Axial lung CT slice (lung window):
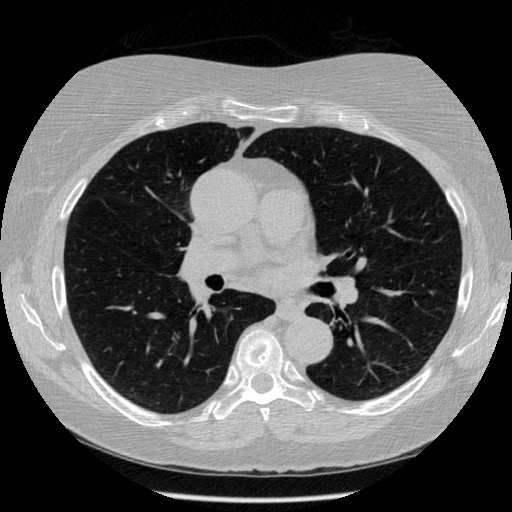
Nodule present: no